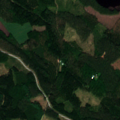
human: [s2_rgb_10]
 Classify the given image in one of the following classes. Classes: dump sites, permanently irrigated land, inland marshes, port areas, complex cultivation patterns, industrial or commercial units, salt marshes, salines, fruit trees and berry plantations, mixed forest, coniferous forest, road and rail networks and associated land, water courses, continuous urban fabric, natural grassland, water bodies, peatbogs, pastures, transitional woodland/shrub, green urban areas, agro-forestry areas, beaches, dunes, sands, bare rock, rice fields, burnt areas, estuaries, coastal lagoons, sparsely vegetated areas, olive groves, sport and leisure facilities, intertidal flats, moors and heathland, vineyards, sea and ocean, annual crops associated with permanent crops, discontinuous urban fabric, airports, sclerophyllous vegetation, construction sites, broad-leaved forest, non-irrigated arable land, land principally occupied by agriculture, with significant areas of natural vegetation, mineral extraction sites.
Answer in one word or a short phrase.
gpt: coniferous forest, mixed forest, water bodies